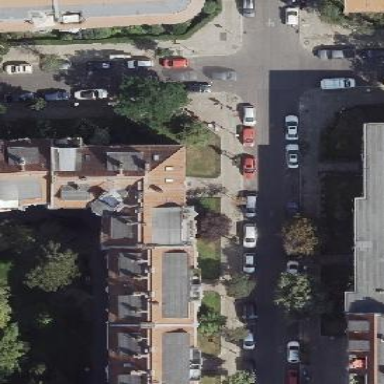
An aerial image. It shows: Apartment building with hipped roof.